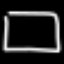
Label: square